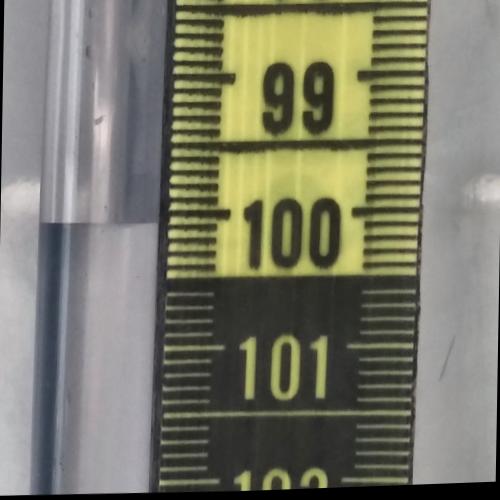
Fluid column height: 13.9 cm